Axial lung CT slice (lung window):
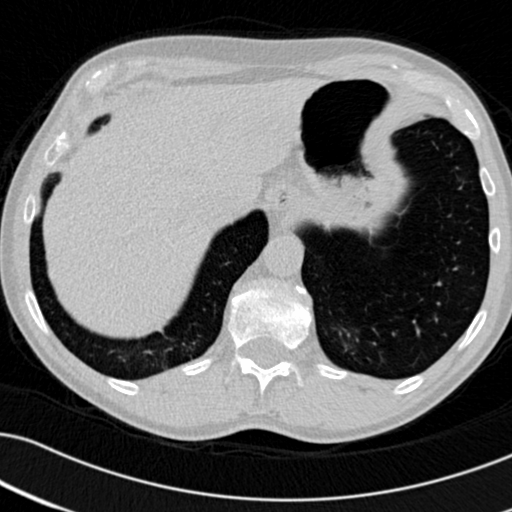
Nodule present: no